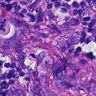
Metastatic tissue present: yes